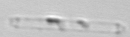
Label: Cerataulina_pelagica